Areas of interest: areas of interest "Hefei Anju Yuan Primary School Education Group Anju Yuan Campus"
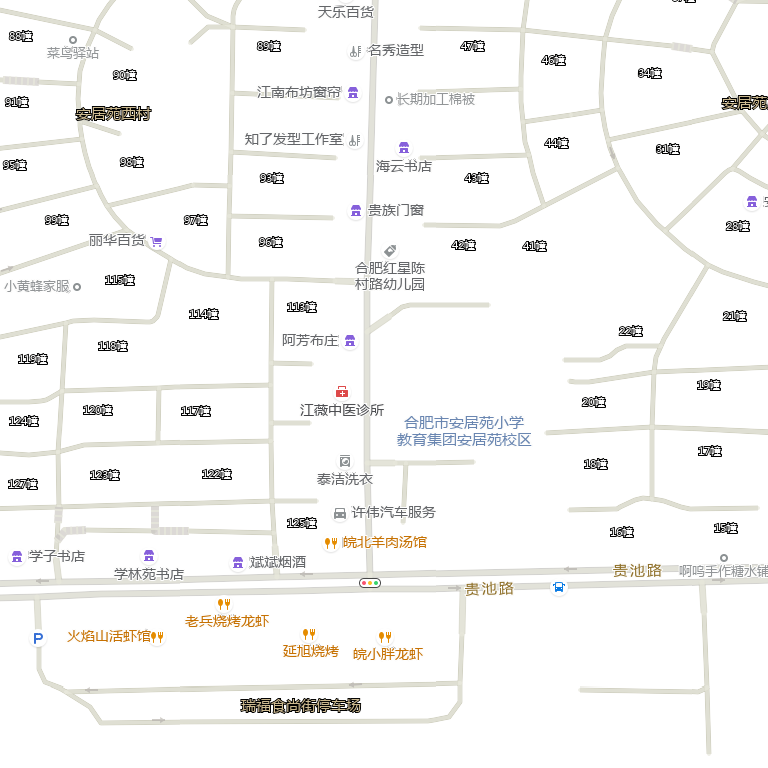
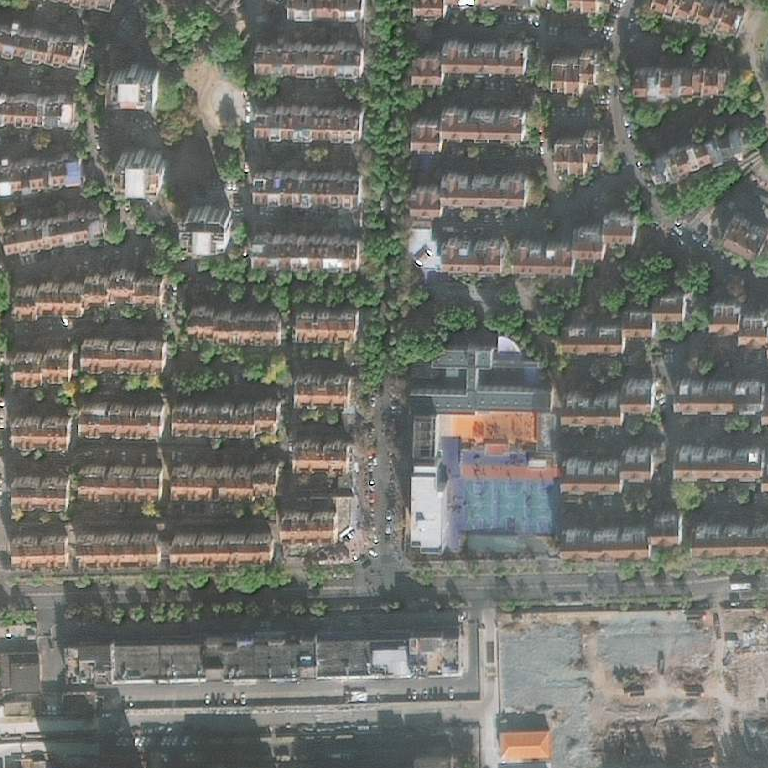